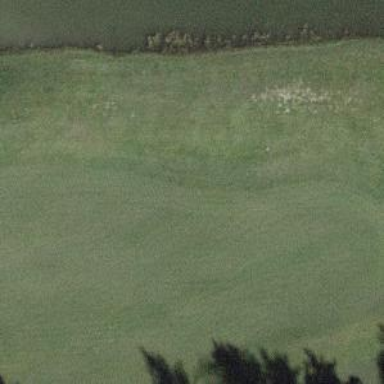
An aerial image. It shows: Scenic golf fairway.